Field crop: maize
Growth stage: 2
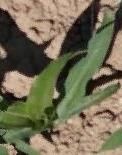
Species: maize